Question: I am having some problem when trying to return the data fetched from MySQL as JSON in my Java Web Service:
'''
public String getAllEvent() {
JSONArray jsonArray = new JSONArray();
try {
Class.forName("com.mysql.jdbc.Driver");
Connection con = DriverManager.getConnection(
"jdbc:mysql://localhost/mydb", "root", "root");
PreparedStatement statement = con
.prepareStatement("SELECT * FROM event");
ResultSet result = statement.executeQuery();
while (result.next()) {
JSONObject eventInfo = new JSONObject();
eventInfo.put("eventID", result.getString("eventID"));
eventInfo.put("eventName", result.getString("eventName"));
eventInfo.put("eventDesc", result.getString("eventDesc"));
eventInfo.put("eventDate", result.getString("eventDate"));
eventInfo.put("eventTime", result.getString("eventTime"));
eventInfo.put("eventX", result.getString("eventX"));
eventInfo.put("eventY", result.getString("eventY"));
eventInfo.put("eventBy", result.getString("eventBy"));
jsonArray.put(eventInfo);
}
String jsonStr = jsonArray.toString();
return jsonStr;
}
catch (JSONException je) {
return null;
} catch (Exception exc) {
System.out.println(exc.getMessage());
}
return jsonArray.toString();
}
'''
There are two errors message, one is at the with error message:
'''
The method put(JSONObject) is undefined for the type JSONArray
'''
The other one was with the JSONException:
'''
JSONException cannot be resolved to a type
'''
Any ideas? I've to import json-simple-1.1.jar into my project as external libraries, if not the JSONObject will get an error message of unresolved type.
Thanks in advance.

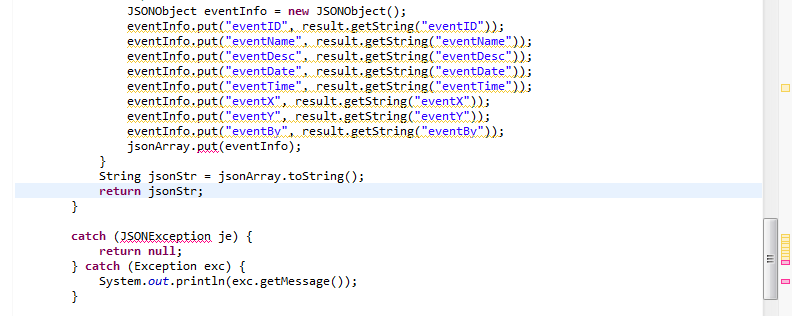
Answer: You've imported the wrong library. You're writing code for the <URL> library, not json-simple.
The link above will take you to the Maven repo, from which you can import into your project if you're using Maven, or just download the jar if not.